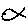
Label: fish